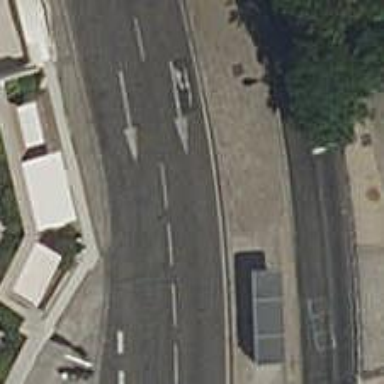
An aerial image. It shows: Bus stop with sheltered platform for public transport.